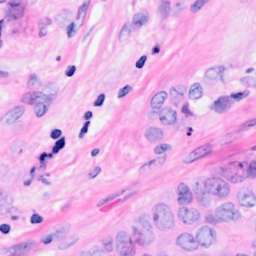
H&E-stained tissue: Breast